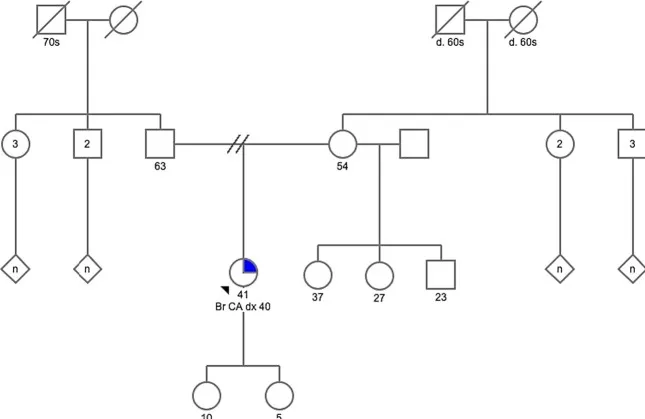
The patient's pedigree reveals no known family history of hereditary breast, ovarian, or other related cancers. . The proband is the only child to her parents; however, she has three half-siblings through her mother and numerous aunts, uncles, and cousins on both sides of the family. While this suggests that the MEI is de novo in the proband, it is possible that some members of the family may have the variant and have simply not developed cancer due to age-related penetrance. Her grandparents are reported to have died of noncancer-related causes in their 60s and 70s, and it is possible that they died before cancer would have developed. Only sequencing of family members could confirm the de novo status of the BRCA2 MEI; however, samples were not available.
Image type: radiology (mri)